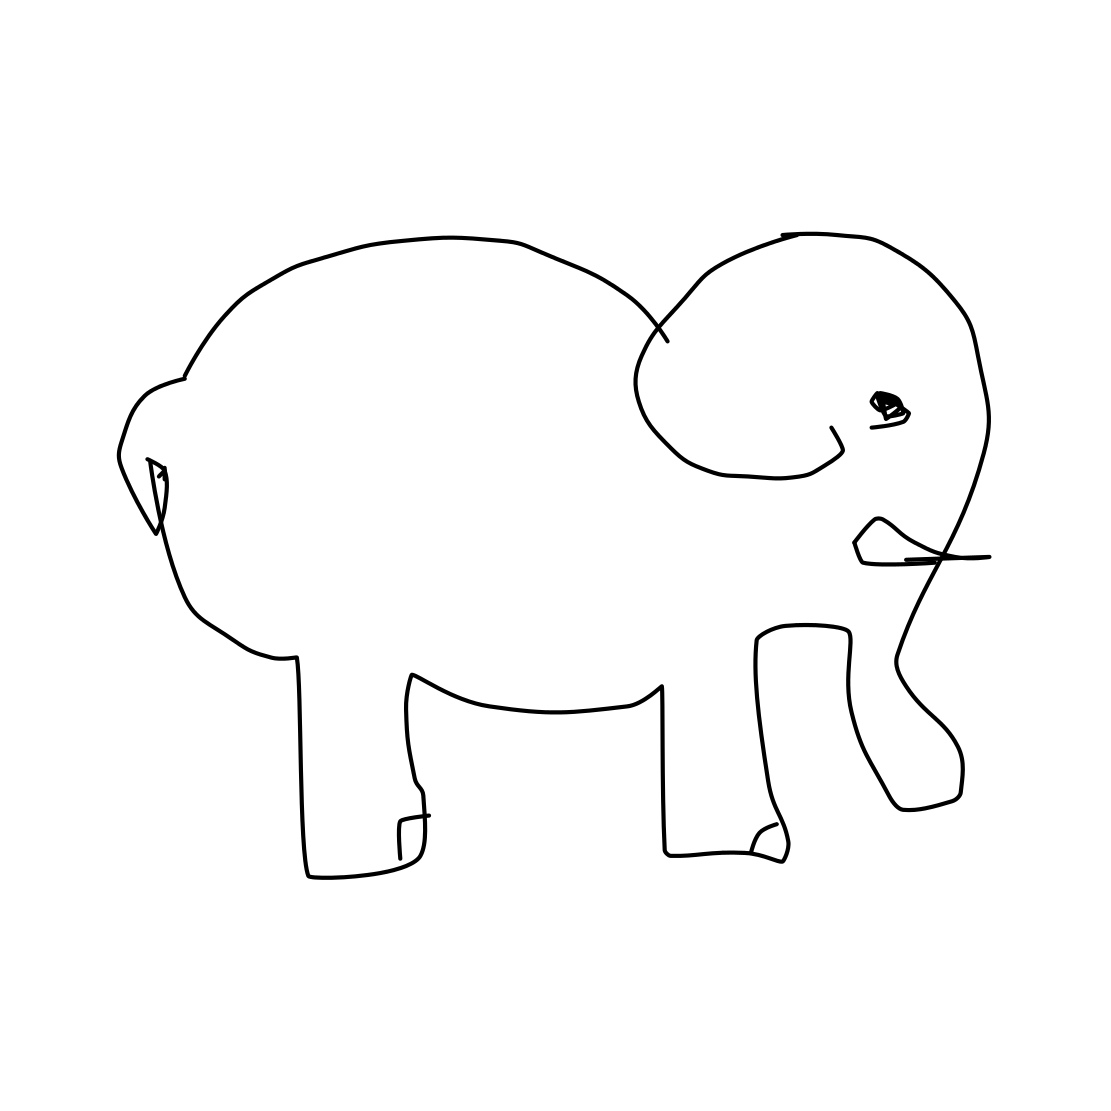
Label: elephant